Field crop: tomato
Growth stage: 1
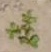
Species: portulaca